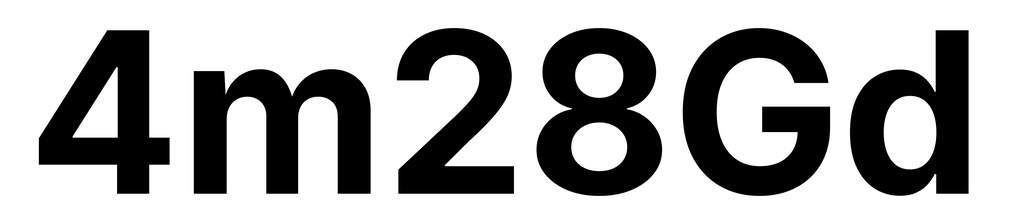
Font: Inter_Bold